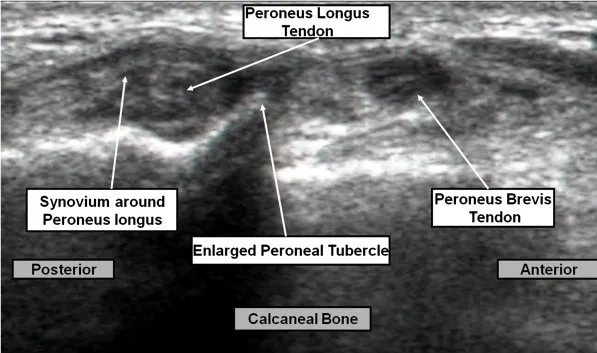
Ultrasound showing hypertrophic peroneal tubercle and the thickened peroneus longus with synovitis around the tendon.
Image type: pathology (immunostaining)